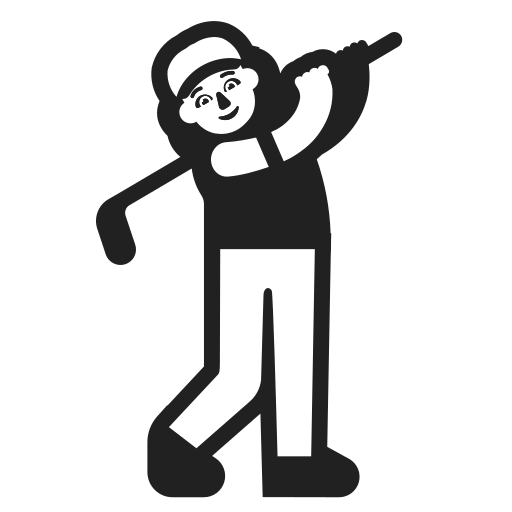
woman golfing high contrast default